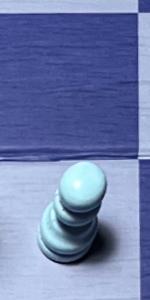
Label: Pawn_White